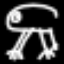
Label: frog